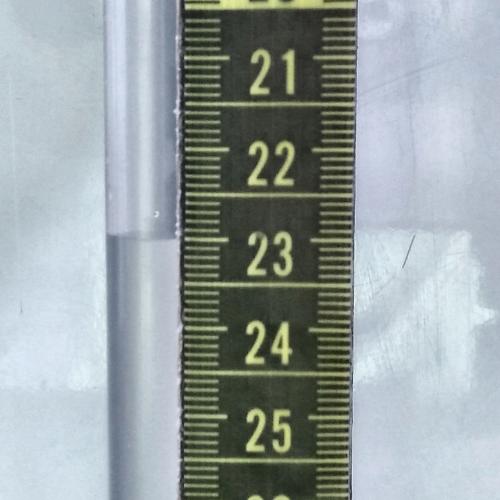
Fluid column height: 23.0 cm